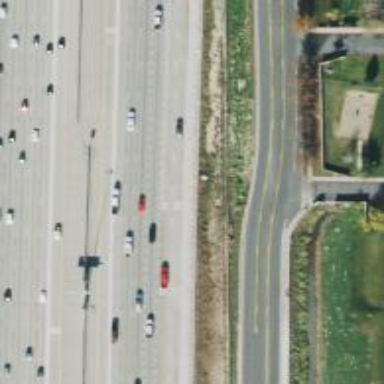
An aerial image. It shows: Motorway.